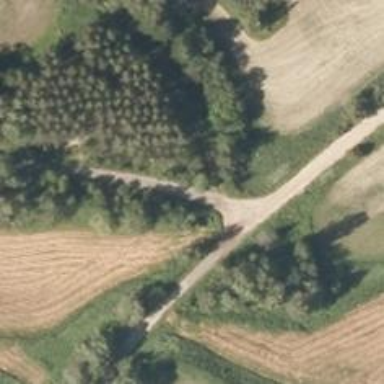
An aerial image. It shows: Unclassified road.